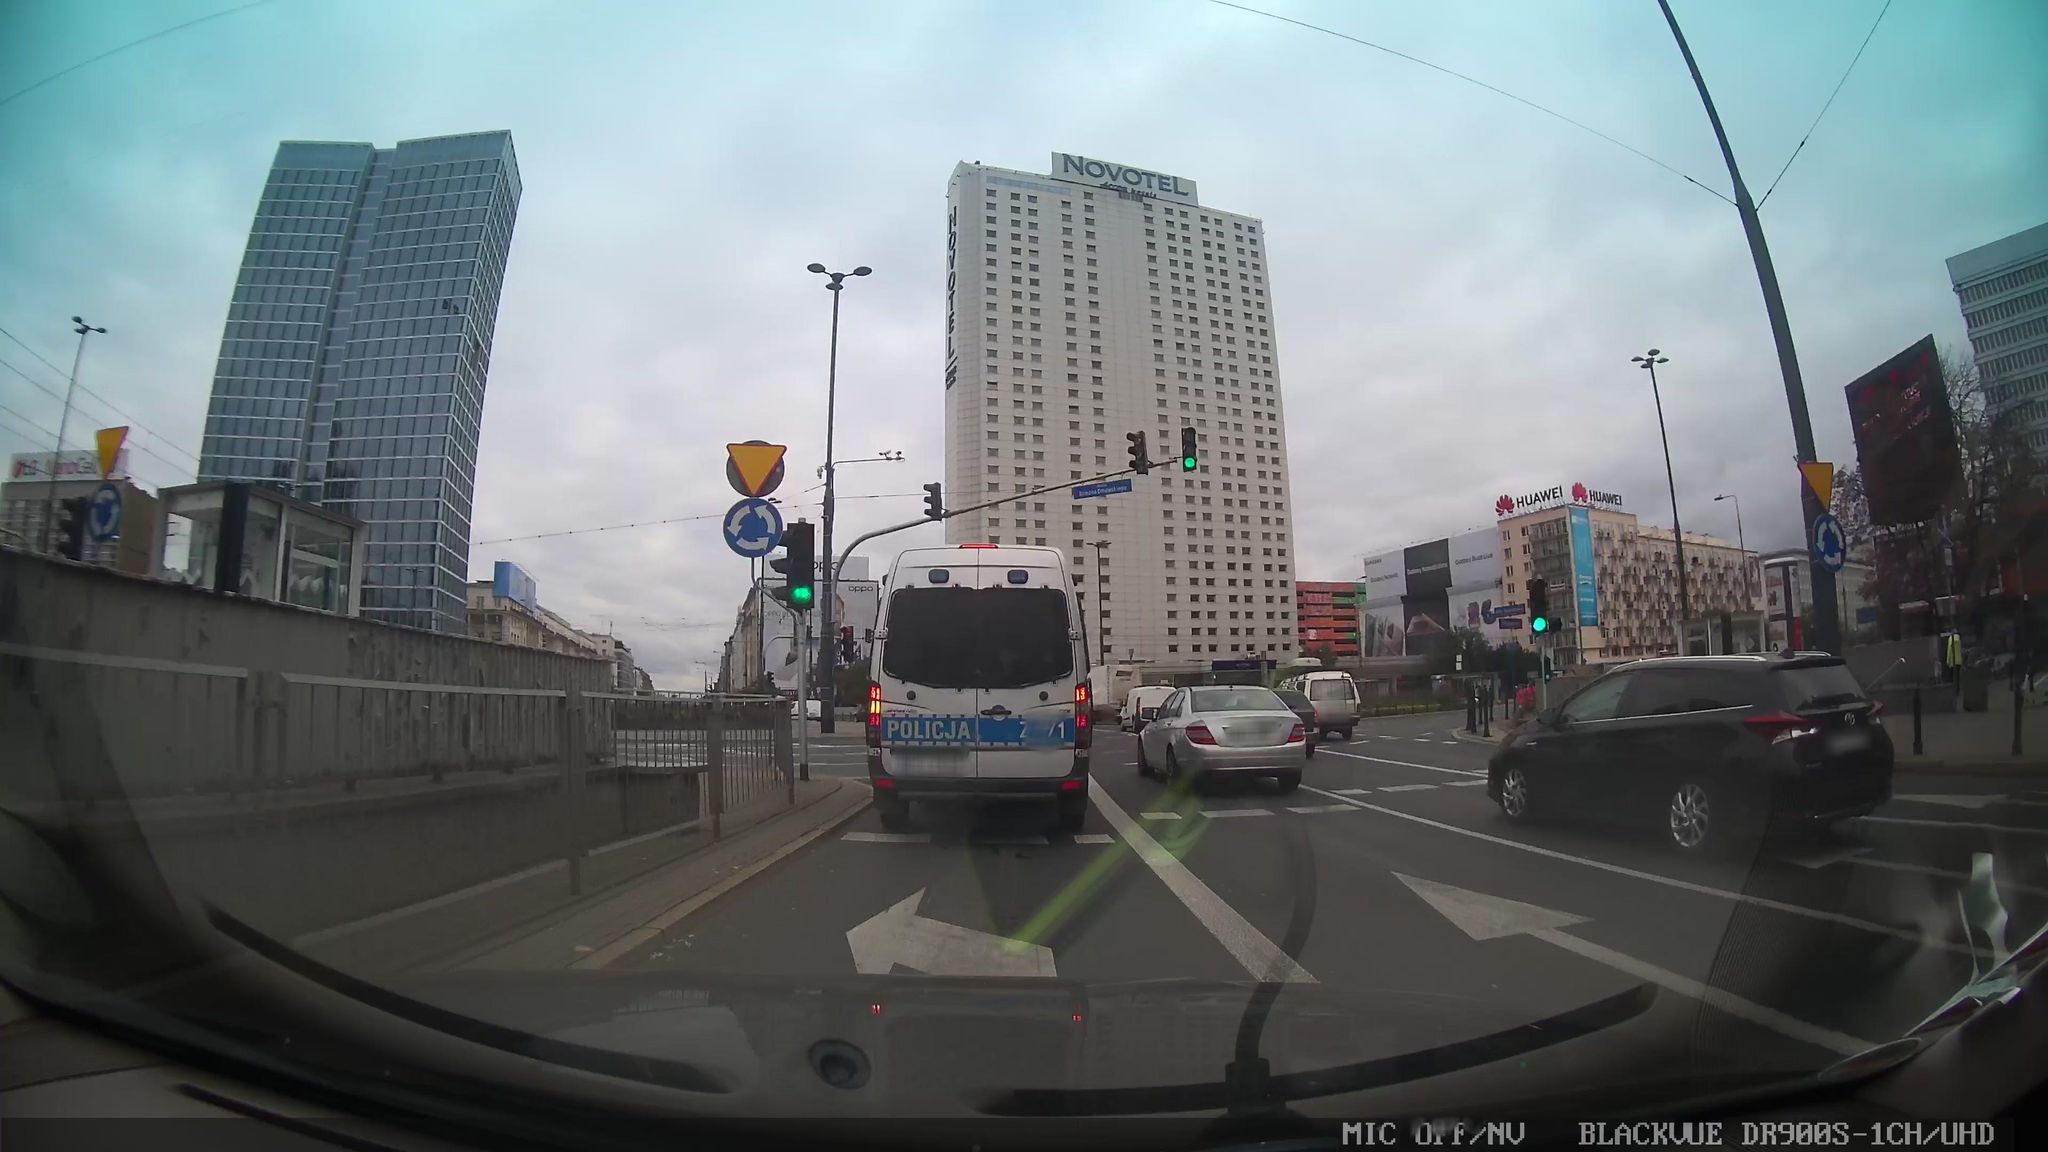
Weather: cloudy
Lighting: day
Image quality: good
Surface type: driving surface
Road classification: elevator
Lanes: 4
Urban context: urban centre
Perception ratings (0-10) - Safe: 0.97, Lively: 2.95, Beautiful: 2.59, Boring: 1.14, Depressing: 2.28, Wealthy: 2.81